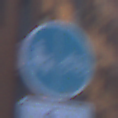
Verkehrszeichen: GetrennterRadUndGehwegRadwegRechts
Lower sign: EinspurigeFahrzeugeFrei2
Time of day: SunriseSunset
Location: Outdoor (Urban)
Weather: Clear
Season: NotSpecified
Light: Natural